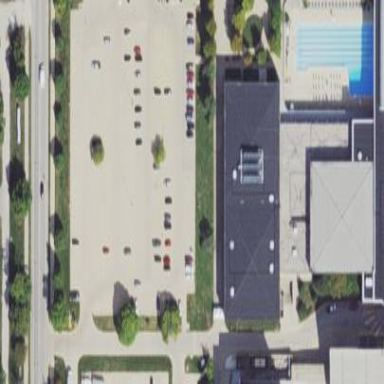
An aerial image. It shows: Paved parking area.